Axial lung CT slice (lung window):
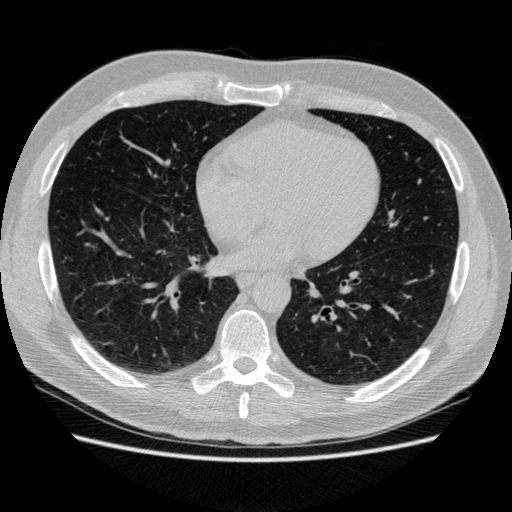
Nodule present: no